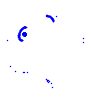
Particle: electron